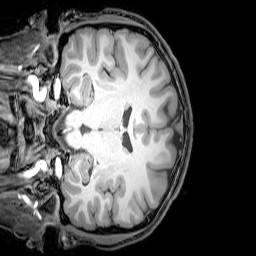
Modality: T1w
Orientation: coronal
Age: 20
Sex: male
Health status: healthy
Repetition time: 0.081 s
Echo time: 0.037 s